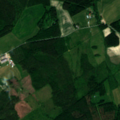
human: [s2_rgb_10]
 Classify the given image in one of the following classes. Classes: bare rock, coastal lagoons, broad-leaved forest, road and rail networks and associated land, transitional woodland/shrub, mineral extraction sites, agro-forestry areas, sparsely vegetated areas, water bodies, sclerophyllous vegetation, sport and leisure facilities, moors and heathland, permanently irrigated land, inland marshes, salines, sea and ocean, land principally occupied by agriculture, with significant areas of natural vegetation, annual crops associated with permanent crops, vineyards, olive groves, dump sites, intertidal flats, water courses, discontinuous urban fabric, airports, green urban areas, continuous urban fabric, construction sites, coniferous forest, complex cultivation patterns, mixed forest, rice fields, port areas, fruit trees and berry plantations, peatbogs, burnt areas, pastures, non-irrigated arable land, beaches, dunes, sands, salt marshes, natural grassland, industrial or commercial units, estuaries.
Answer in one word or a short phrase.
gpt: non-irrigated arable land, land principally occupied by agriculture, with significant areas of natural vegetation, coniferous forest, mixed forest, transitional woodland/shrub